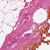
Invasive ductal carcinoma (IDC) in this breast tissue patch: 0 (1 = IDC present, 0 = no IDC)